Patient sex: M
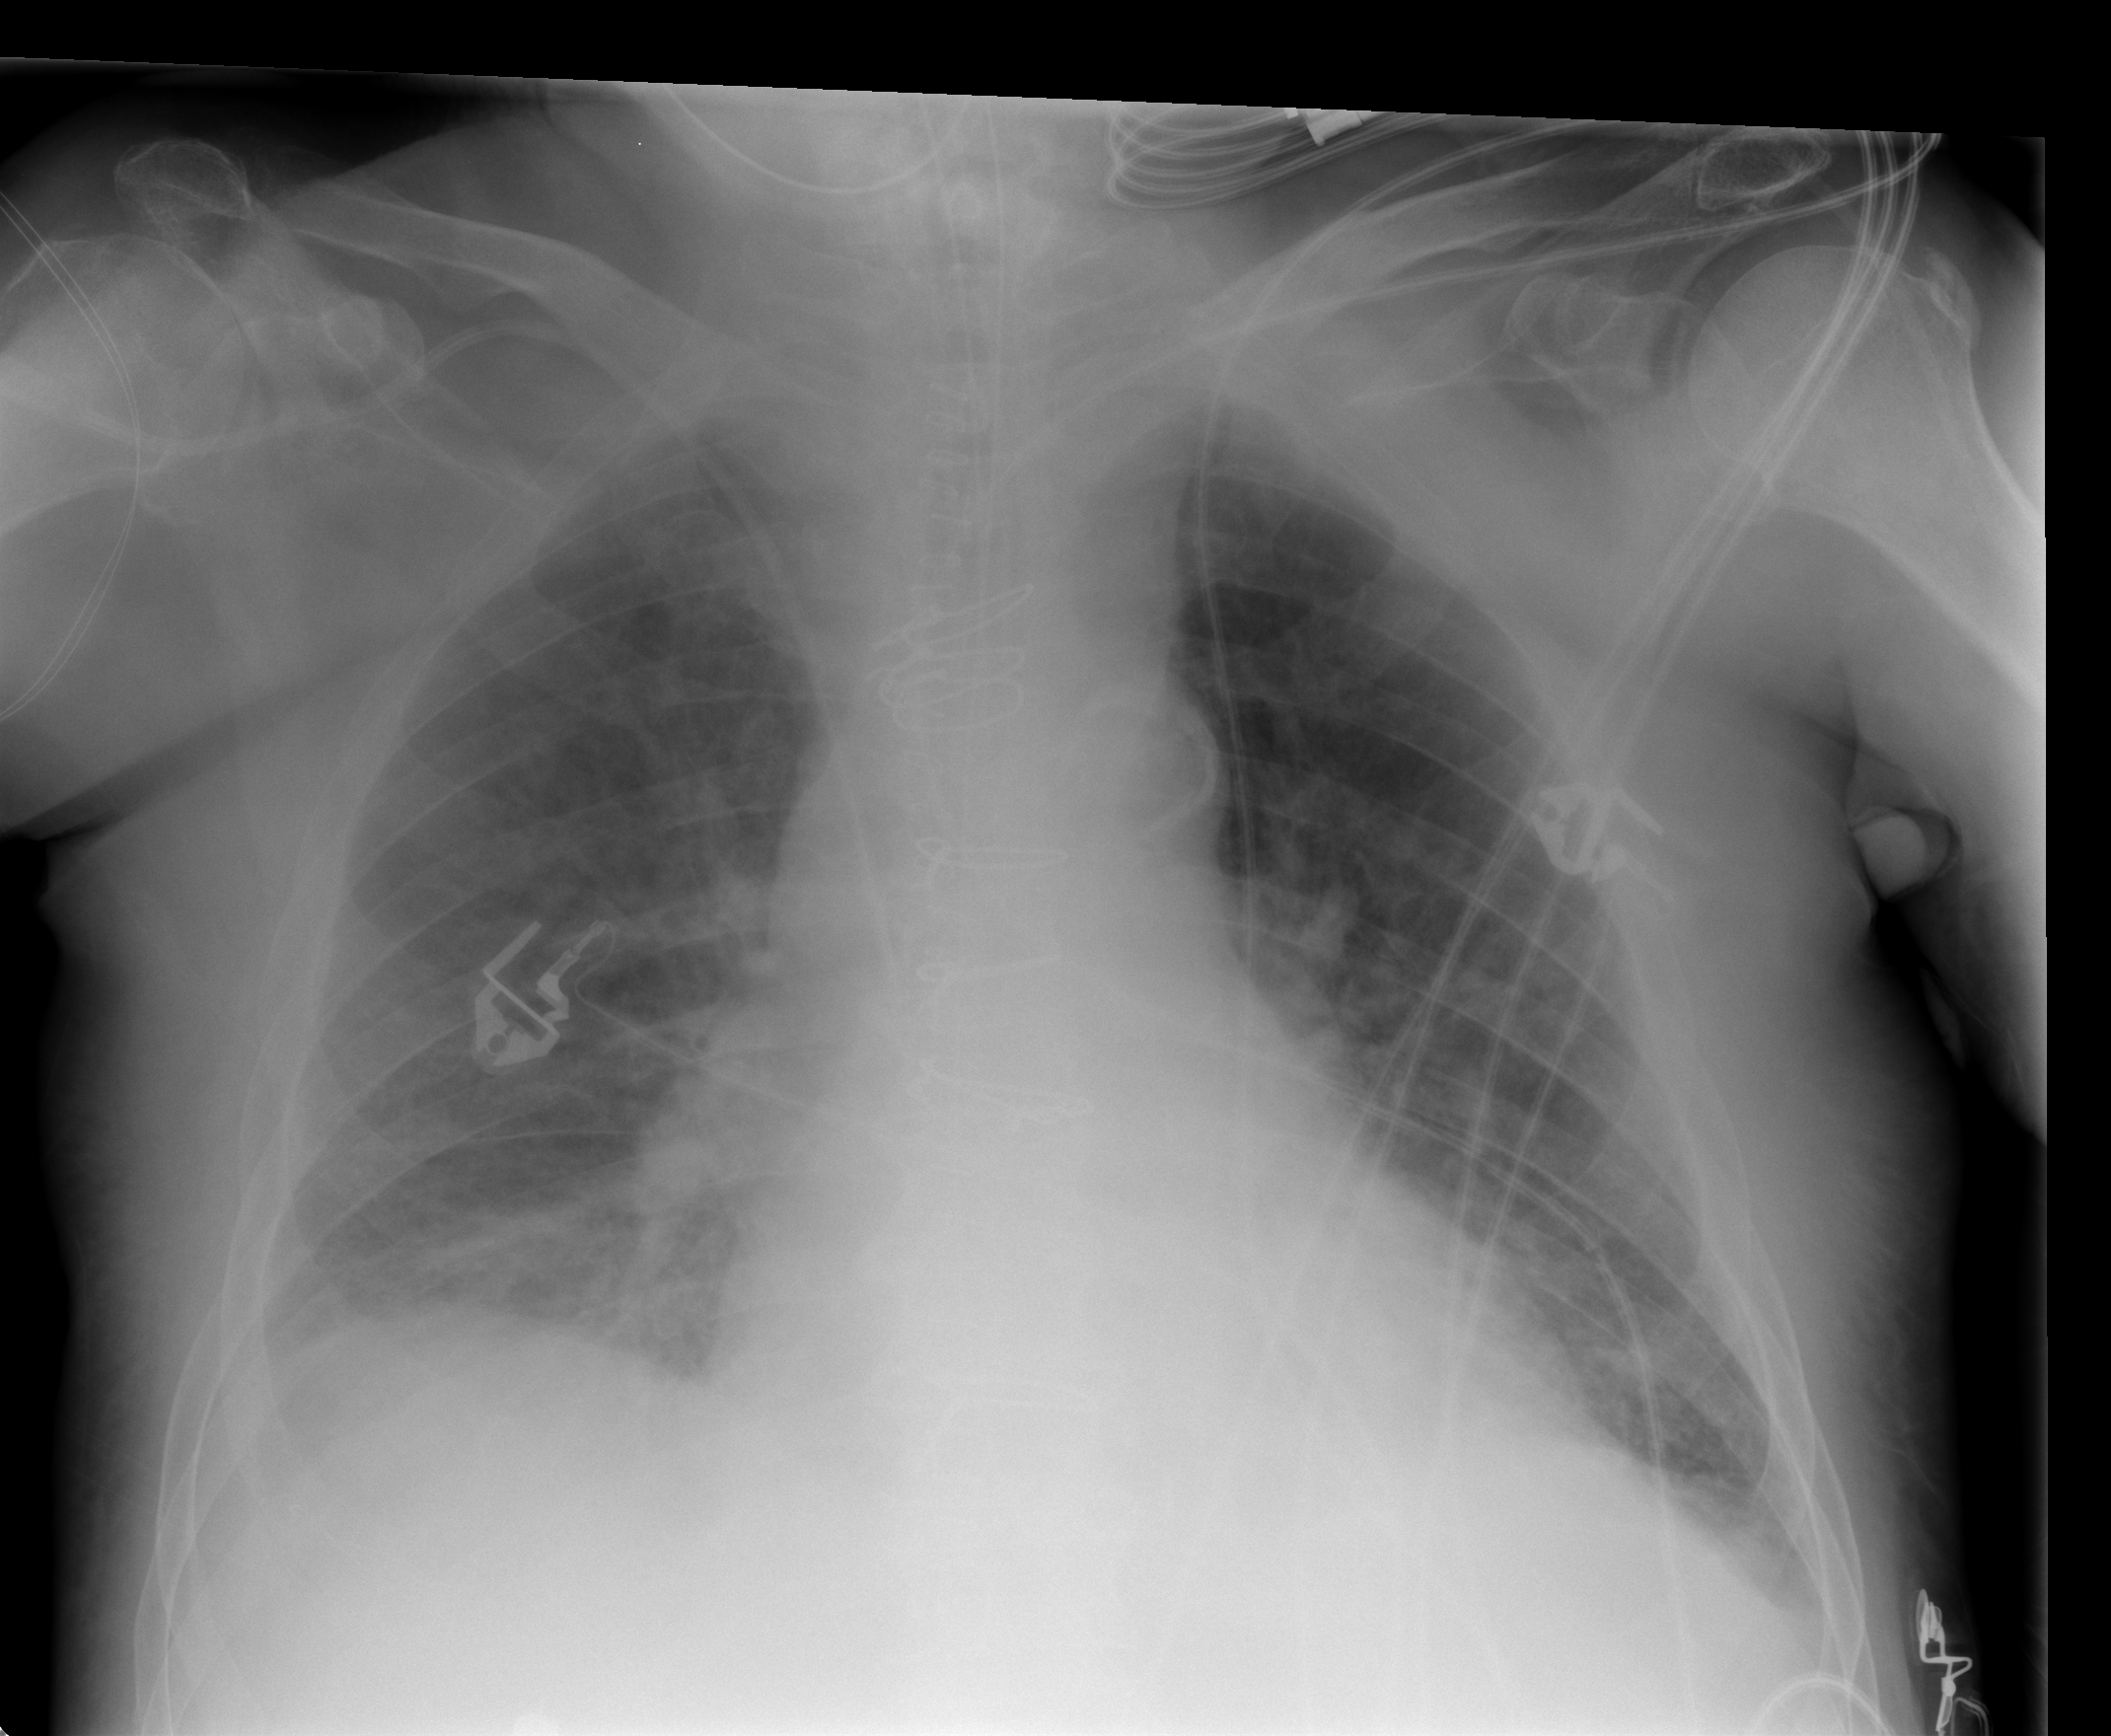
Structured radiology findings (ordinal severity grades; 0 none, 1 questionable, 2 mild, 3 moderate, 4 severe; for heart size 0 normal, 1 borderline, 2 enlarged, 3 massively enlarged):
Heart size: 1
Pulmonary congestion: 2
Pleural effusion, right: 2
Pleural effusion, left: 2
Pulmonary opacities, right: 2
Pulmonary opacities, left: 1
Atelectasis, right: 2
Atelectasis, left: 2